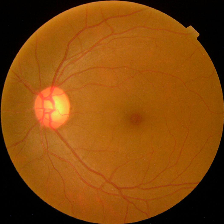
Diabetic retinopathy grade: No DR